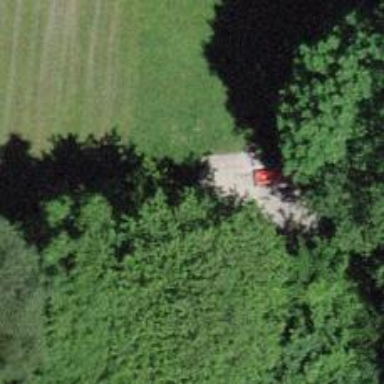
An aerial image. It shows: Bench.